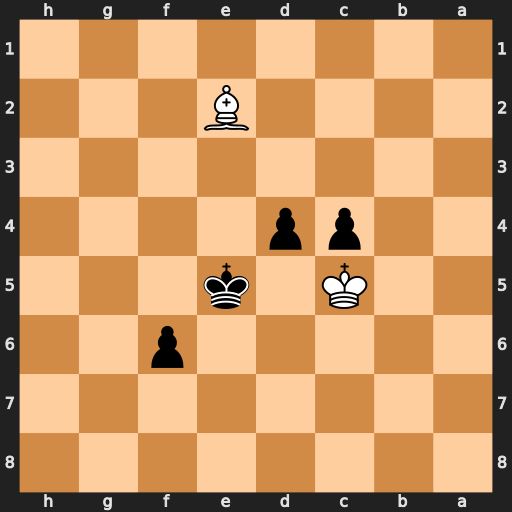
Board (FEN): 8/8/5p2/2K1k3/2pp4/8/4B3/8
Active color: b
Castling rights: -
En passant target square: -
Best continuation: c3 Bd3 f5 Bb1 f4 Kc4 f3 Bd3 f2